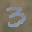
Label: 3